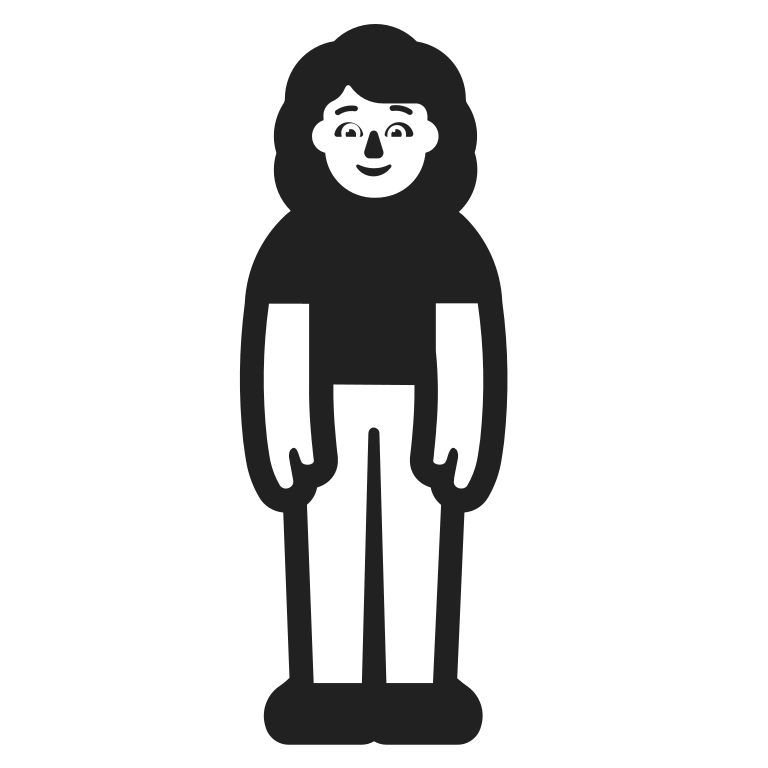
woman standing high contrast default